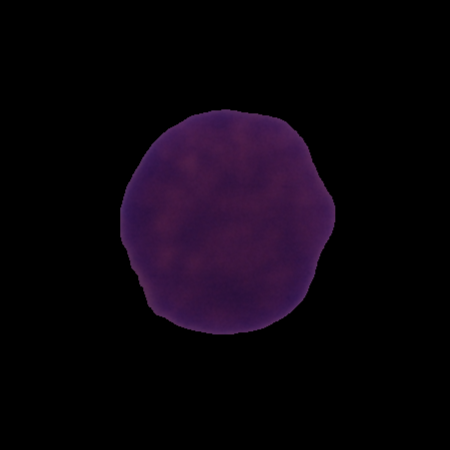
Label: cancer